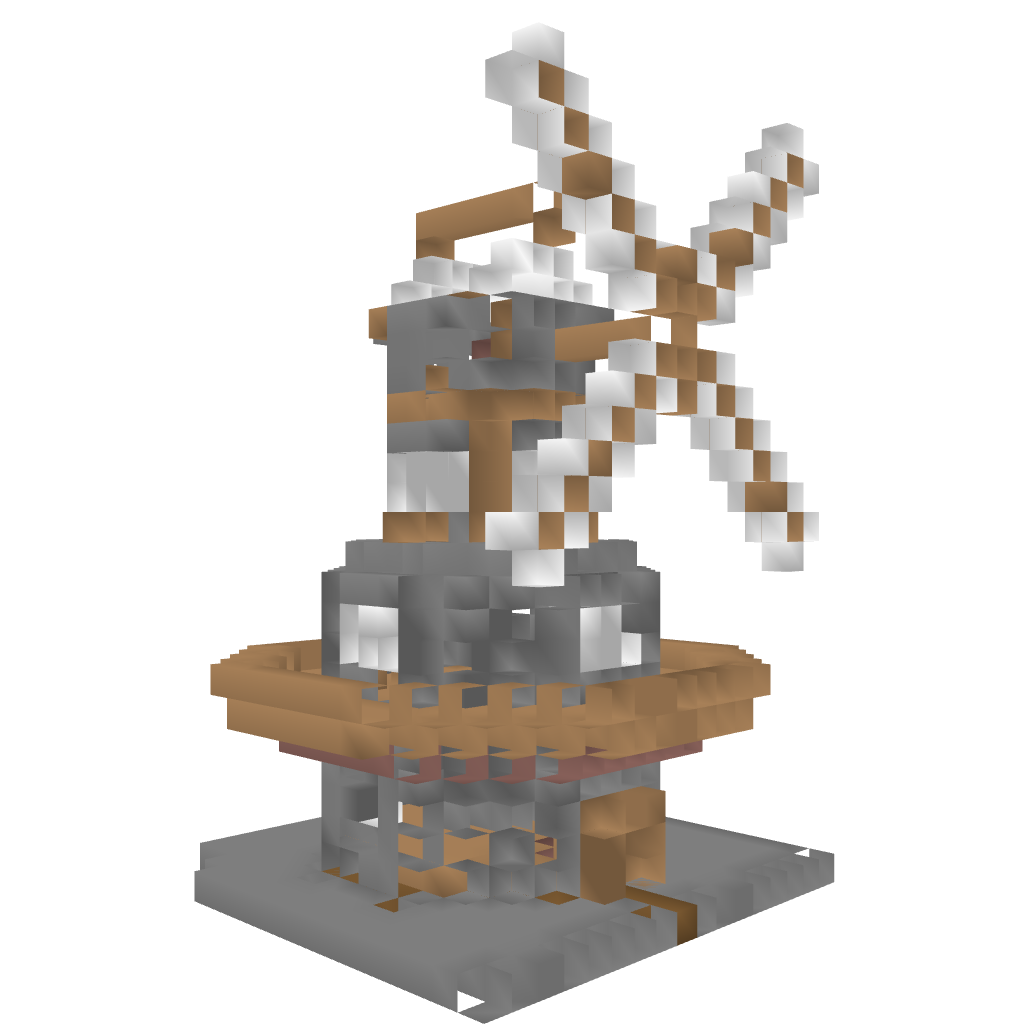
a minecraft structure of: Tudor Style Windmill bad low quality